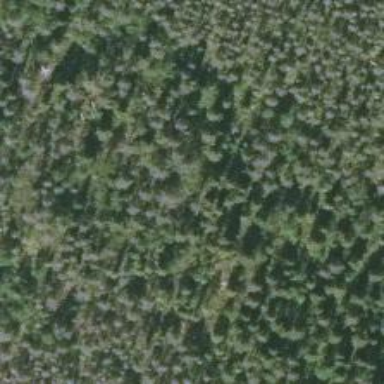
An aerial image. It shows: Woodland with needle-leaved trees.